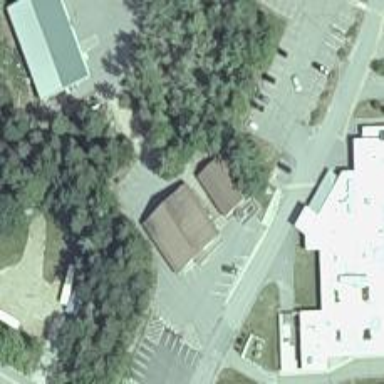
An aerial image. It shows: Healthcare facility.